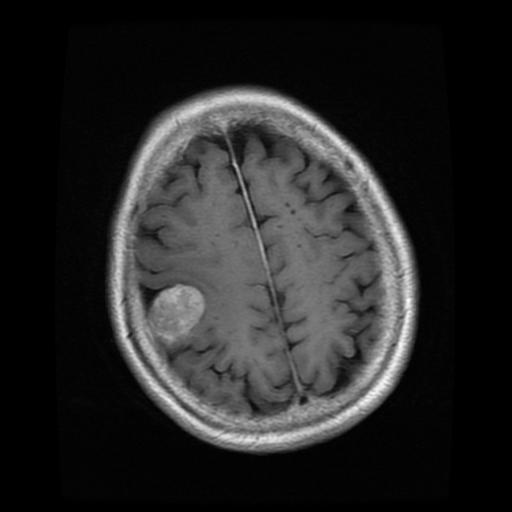
Label: meningioma